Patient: sex F, age 26
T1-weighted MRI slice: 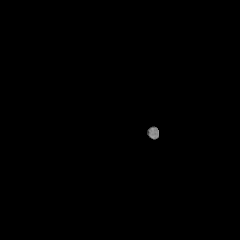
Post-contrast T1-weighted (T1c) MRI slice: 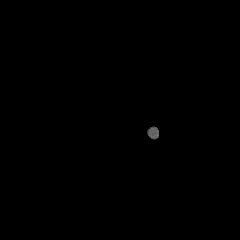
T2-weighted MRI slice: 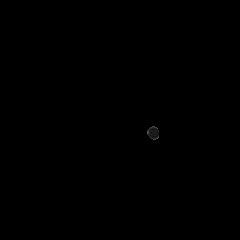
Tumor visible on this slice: no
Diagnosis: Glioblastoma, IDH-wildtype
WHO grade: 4